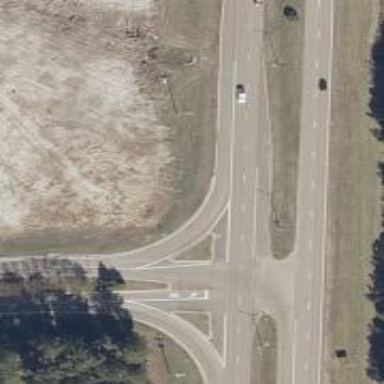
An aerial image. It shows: Secondary link road.